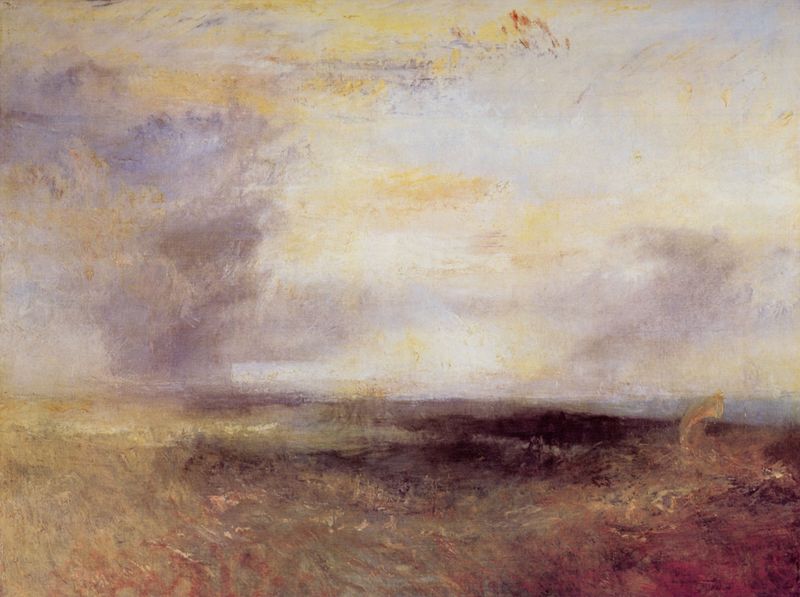
Titel: Margate (?) vom Meer
Künstler: William Turner
Standort: London
Institution: Tate Gallery
Schlagwörter: blau, dunkel, feuer, gemälde, gewitter, himmel, meer, wasser, weiß, wolken, aquarell, gelb, impressionismus, landschaft, ocker, sand, see, ufer, ausschnitt, bewegung, braun, grau, hell, licht, orange, schwarz, stroh, vordergrund, gras, rot, wiese, malerei, öl, ebene, einsamkeit, erde, feld, gräser, horizont, natur, wind, gewässer, rauch, sonne, boden, realismus, england, rosa, bewegt, bewölkt, gischt, küste, schiff, segel, sommer, strand, wellen, ernte, heu, abstrakt, düne, dünen, farben, flächen, leer, wüste, dunst, lila, nebel, violett, monochrom, vegetation, herbst, romantik, constable, luft, sturm, turner, unwetter, wetter, duktus, detail, stimmung, steppe, striche, umriss, unscharf, regen, kante, wasseroberfläche, draußen, wolkig, dynamik, pinselstrich, fleck, himme, verschwommen, nähe, bahn, kühl, atmosphäre, freilicht, leicht, gelblich, verdeckt, seelandschaft, ebenen, mehr, gefühl, nebulös, luftig, william, william turner, strang, w.t., nahen, wieso, plain air, 19. jahrhundert, stimmungslandschaft, wind sturm, ös, eisenbahn+